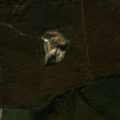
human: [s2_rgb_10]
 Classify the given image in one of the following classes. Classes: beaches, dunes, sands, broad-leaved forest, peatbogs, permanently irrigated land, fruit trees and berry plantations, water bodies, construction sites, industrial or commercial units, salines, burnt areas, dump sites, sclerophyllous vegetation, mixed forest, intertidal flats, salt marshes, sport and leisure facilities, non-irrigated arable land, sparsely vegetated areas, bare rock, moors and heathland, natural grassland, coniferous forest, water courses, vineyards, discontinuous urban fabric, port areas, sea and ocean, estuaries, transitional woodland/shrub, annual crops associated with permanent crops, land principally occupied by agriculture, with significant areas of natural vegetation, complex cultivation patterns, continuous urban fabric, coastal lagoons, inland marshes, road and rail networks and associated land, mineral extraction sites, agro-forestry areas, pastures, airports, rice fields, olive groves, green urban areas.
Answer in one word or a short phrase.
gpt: land principally occupied by agriculture, with significant areas of natural vegetation, broad-leaved forest, transitional woodland/shrub